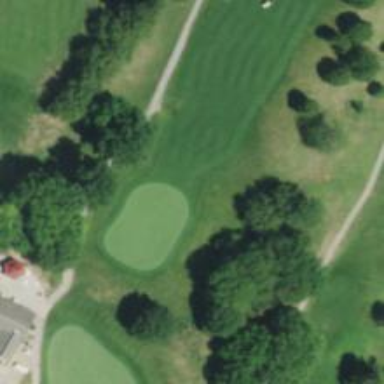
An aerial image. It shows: Golf hole.